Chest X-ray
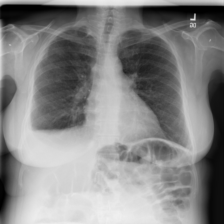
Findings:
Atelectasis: negative
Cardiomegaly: negative
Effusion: negative
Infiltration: negative
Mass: negative
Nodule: negative
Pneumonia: negative
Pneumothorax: negative
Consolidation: negative
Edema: negative
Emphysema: negative
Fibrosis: negative
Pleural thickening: negative
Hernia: negative